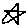
Label: star